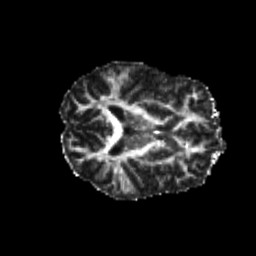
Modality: FA
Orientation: axial
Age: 20
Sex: female
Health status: healthy
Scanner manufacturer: philips
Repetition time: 7.395 s
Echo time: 0.08599 s